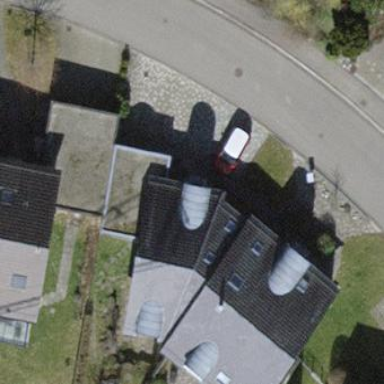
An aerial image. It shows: Building with tiled roof.